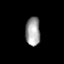
Tissue: prostate
Cell type: T cells
Senescence score: 0.2846
Nuclear area (px): 415
Mean DAPI intensity: 157.289